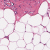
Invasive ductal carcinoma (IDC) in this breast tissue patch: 0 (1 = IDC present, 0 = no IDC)